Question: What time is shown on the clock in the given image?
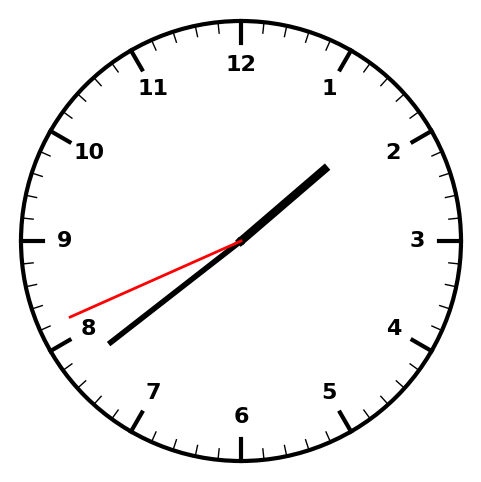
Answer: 01:38:41